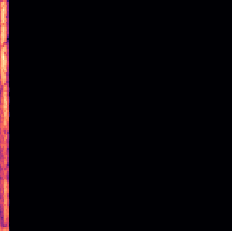
Sound class: Person sneeze